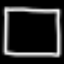
Label: square